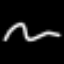
Label: squiggle